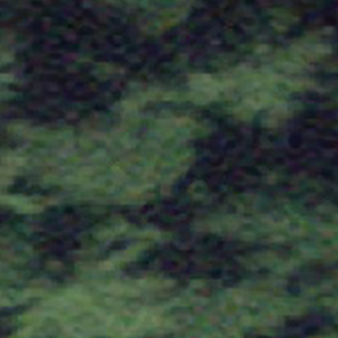
Label: other